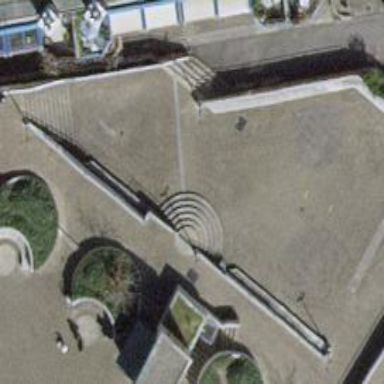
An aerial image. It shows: Set of concrete steps.